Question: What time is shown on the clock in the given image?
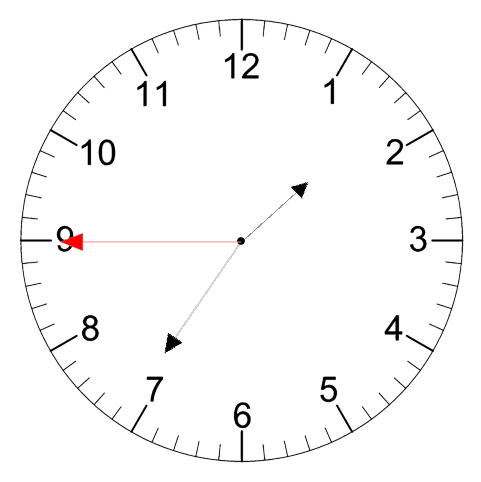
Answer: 01:35:45